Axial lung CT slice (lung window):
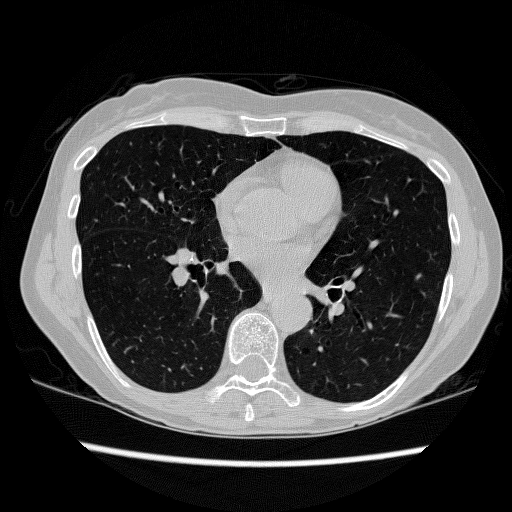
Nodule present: no